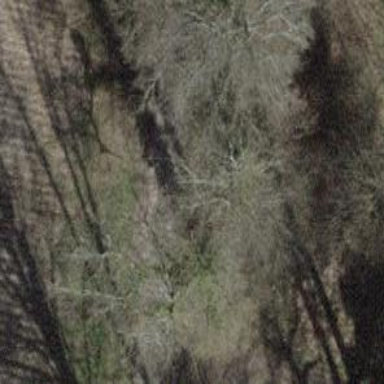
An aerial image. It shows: Hunting stand.